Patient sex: M
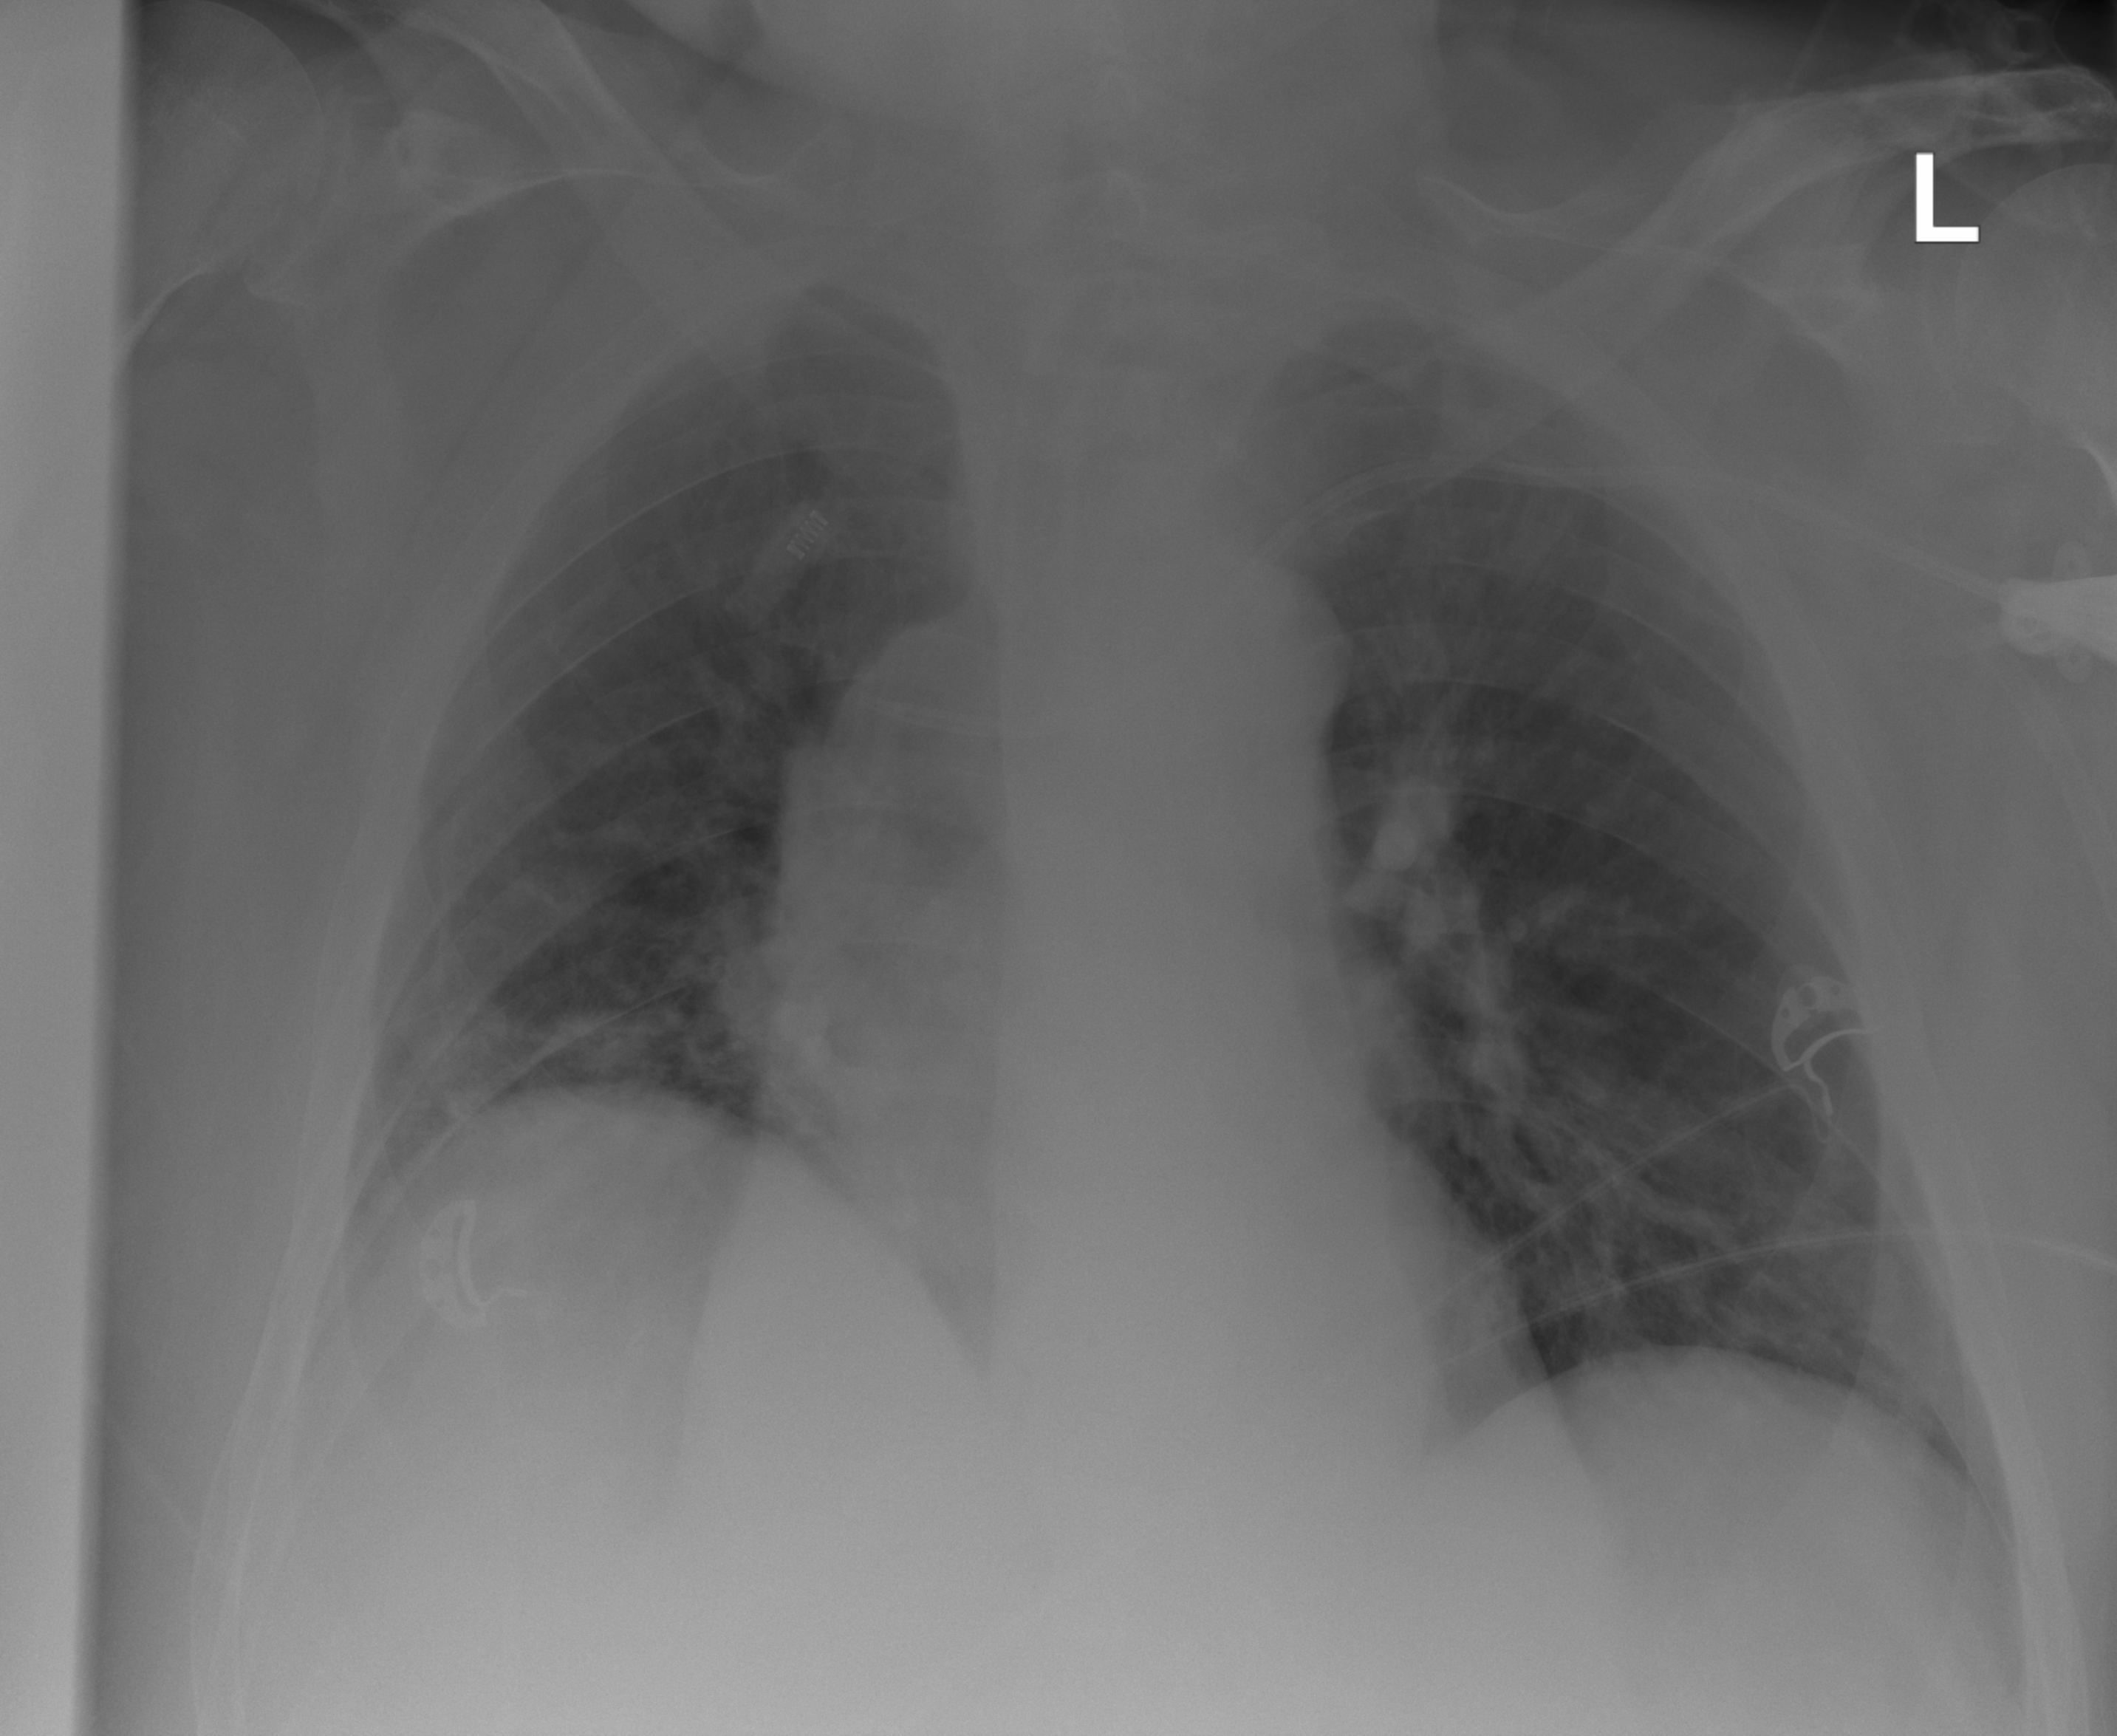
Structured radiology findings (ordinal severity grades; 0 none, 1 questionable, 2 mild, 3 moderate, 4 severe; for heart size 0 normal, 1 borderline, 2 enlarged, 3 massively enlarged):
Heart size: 1
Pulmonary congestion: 2
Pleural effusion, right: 0
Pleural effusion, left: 0
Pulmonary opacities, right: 2
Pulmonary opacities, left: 2
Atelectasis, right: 2
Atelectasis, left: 2